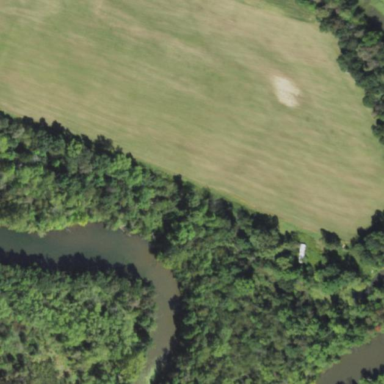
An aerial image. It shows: Natural oxbow water feature.